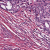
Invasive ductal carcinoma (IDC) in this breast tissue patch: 1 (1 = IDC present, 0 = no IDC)